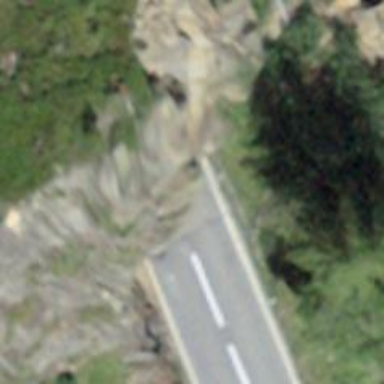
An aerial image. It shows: Primary highway passing through tunnel with sett surface.